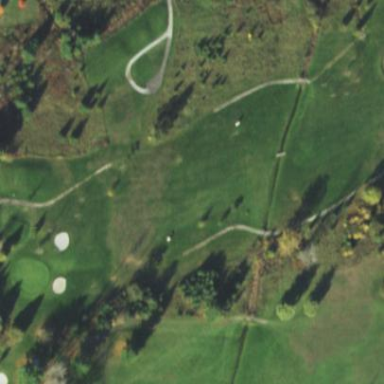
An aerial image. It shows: Scenic golf fairway.